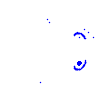
Particle: pion